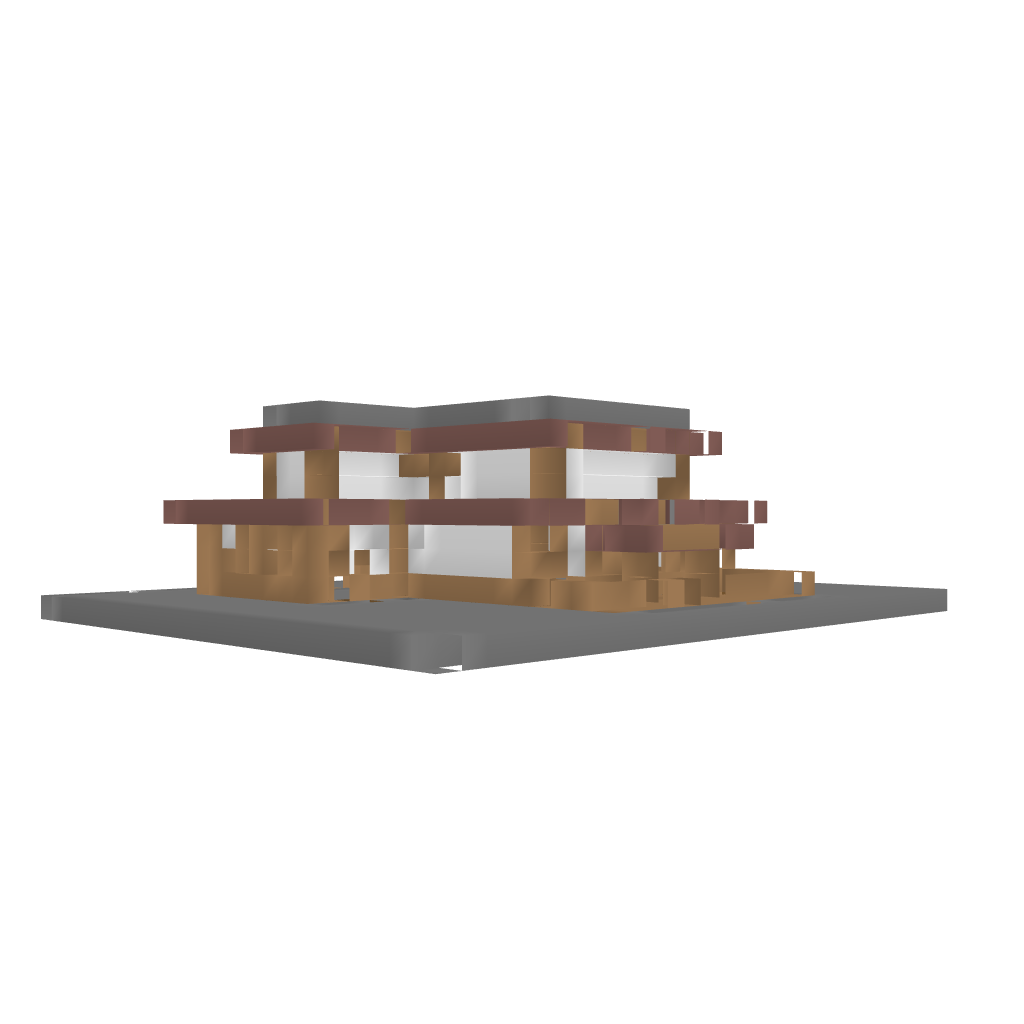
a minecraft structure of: Medieval House